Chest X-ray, PA view. Patient: 74 years old, sex M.
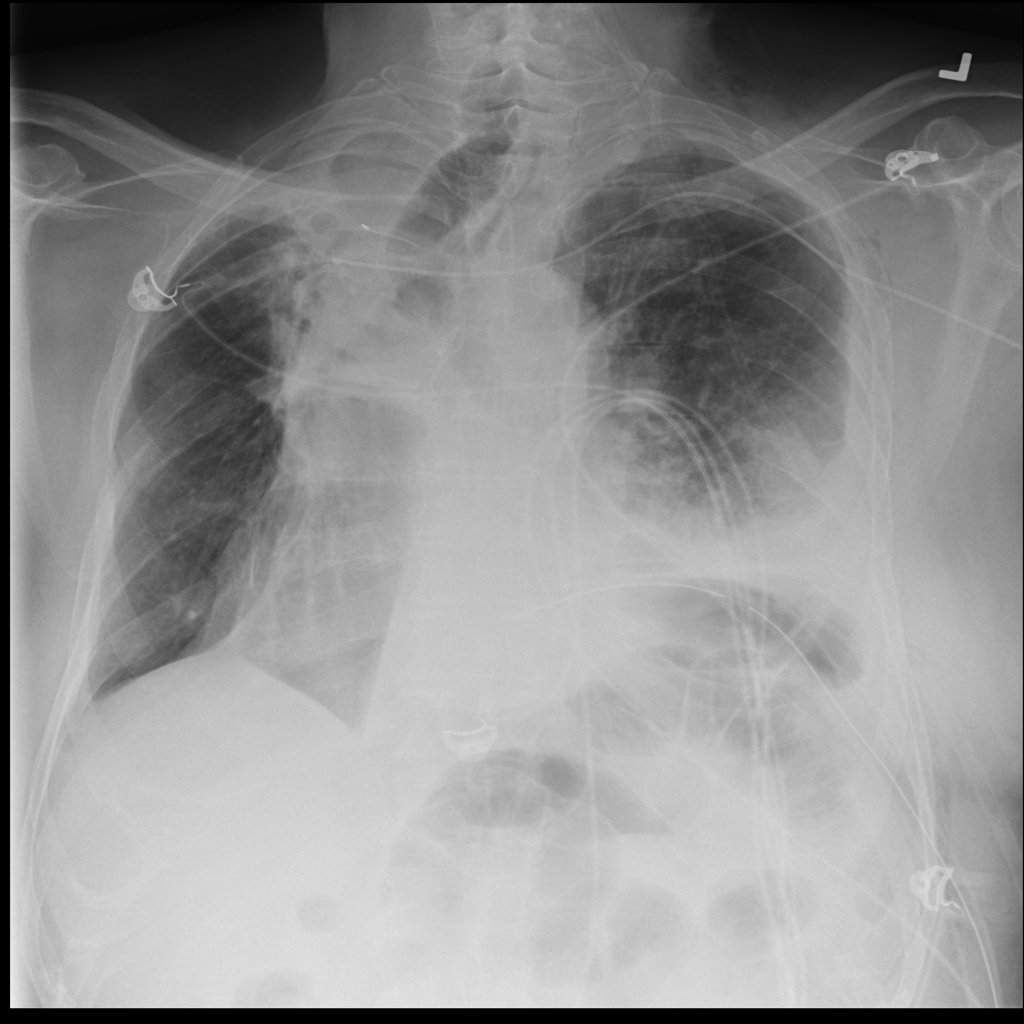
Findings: Infiltration, Pleural_Thickening